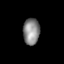
Tissue: lung
Cell type: Endothelial cells
Senescence score: 0.5849
Nuclear area (px): 428
Mean DAPI intensity: 136.965